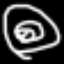
Label: donut